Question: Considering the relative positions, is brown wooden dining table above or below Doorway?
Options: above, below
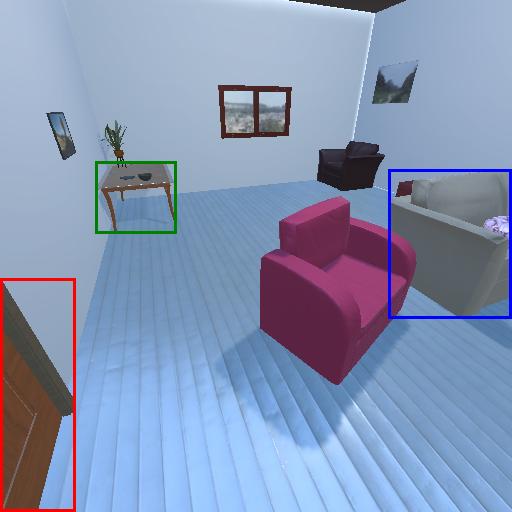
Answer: above